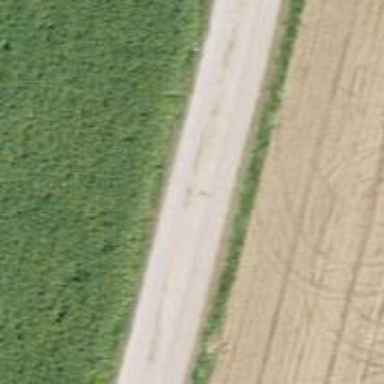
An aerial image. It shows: Concrete track with grade 1 quality.